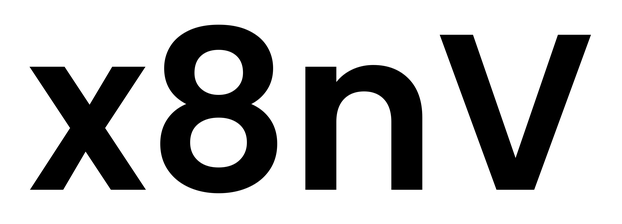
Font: Poppins-SemiBold